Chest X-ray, AP view. Patient: 27 years old, sex F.
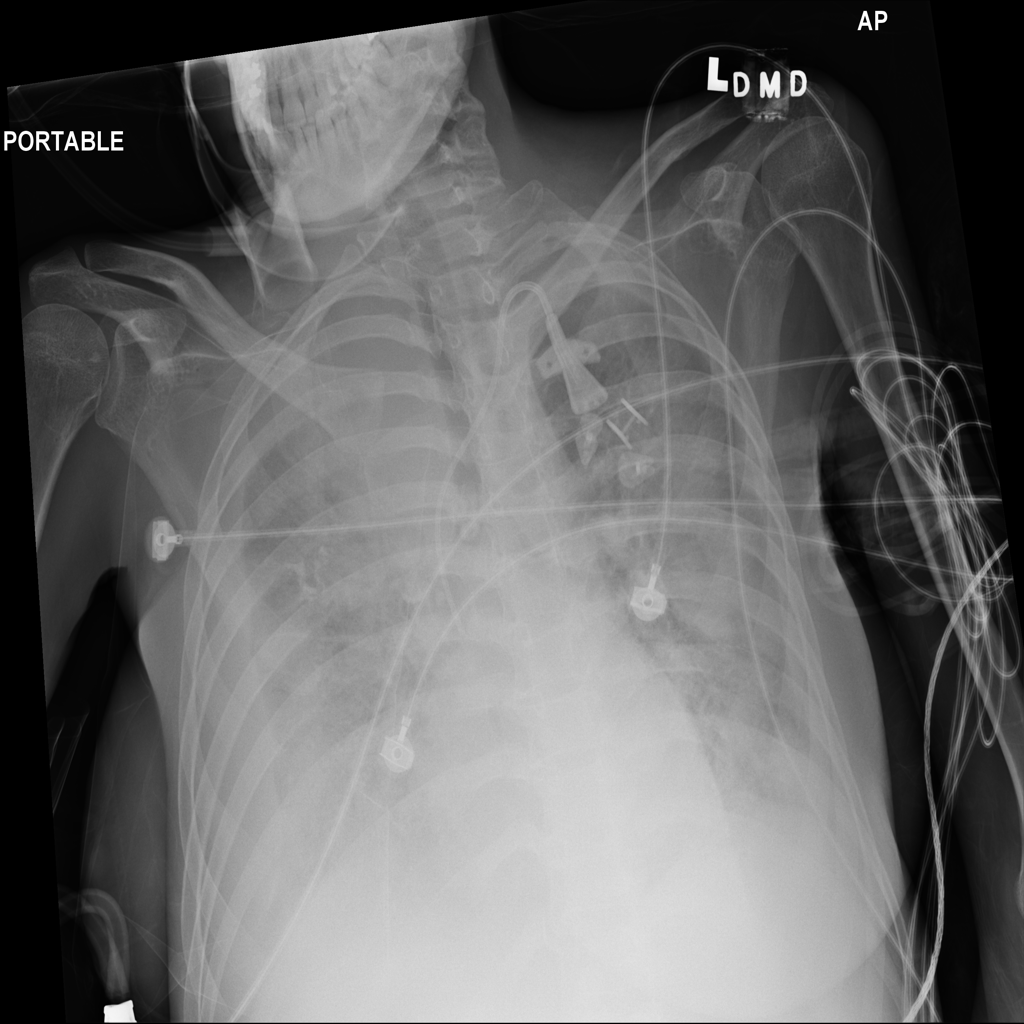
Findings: Effusion